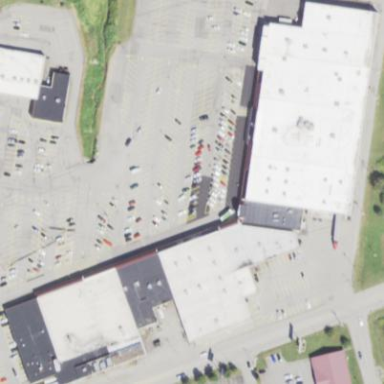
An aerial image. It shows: Retail building.